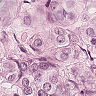
Metastatic tissue present: yes